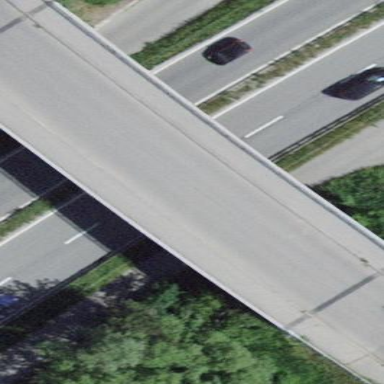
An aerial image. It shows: Man-made bridge.